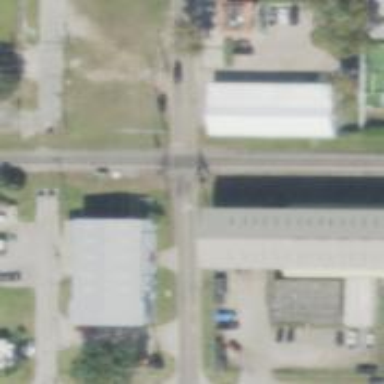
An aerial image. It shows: Level crossing along the railway.